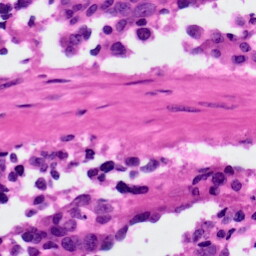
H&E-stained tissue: Ovarian